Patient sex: M
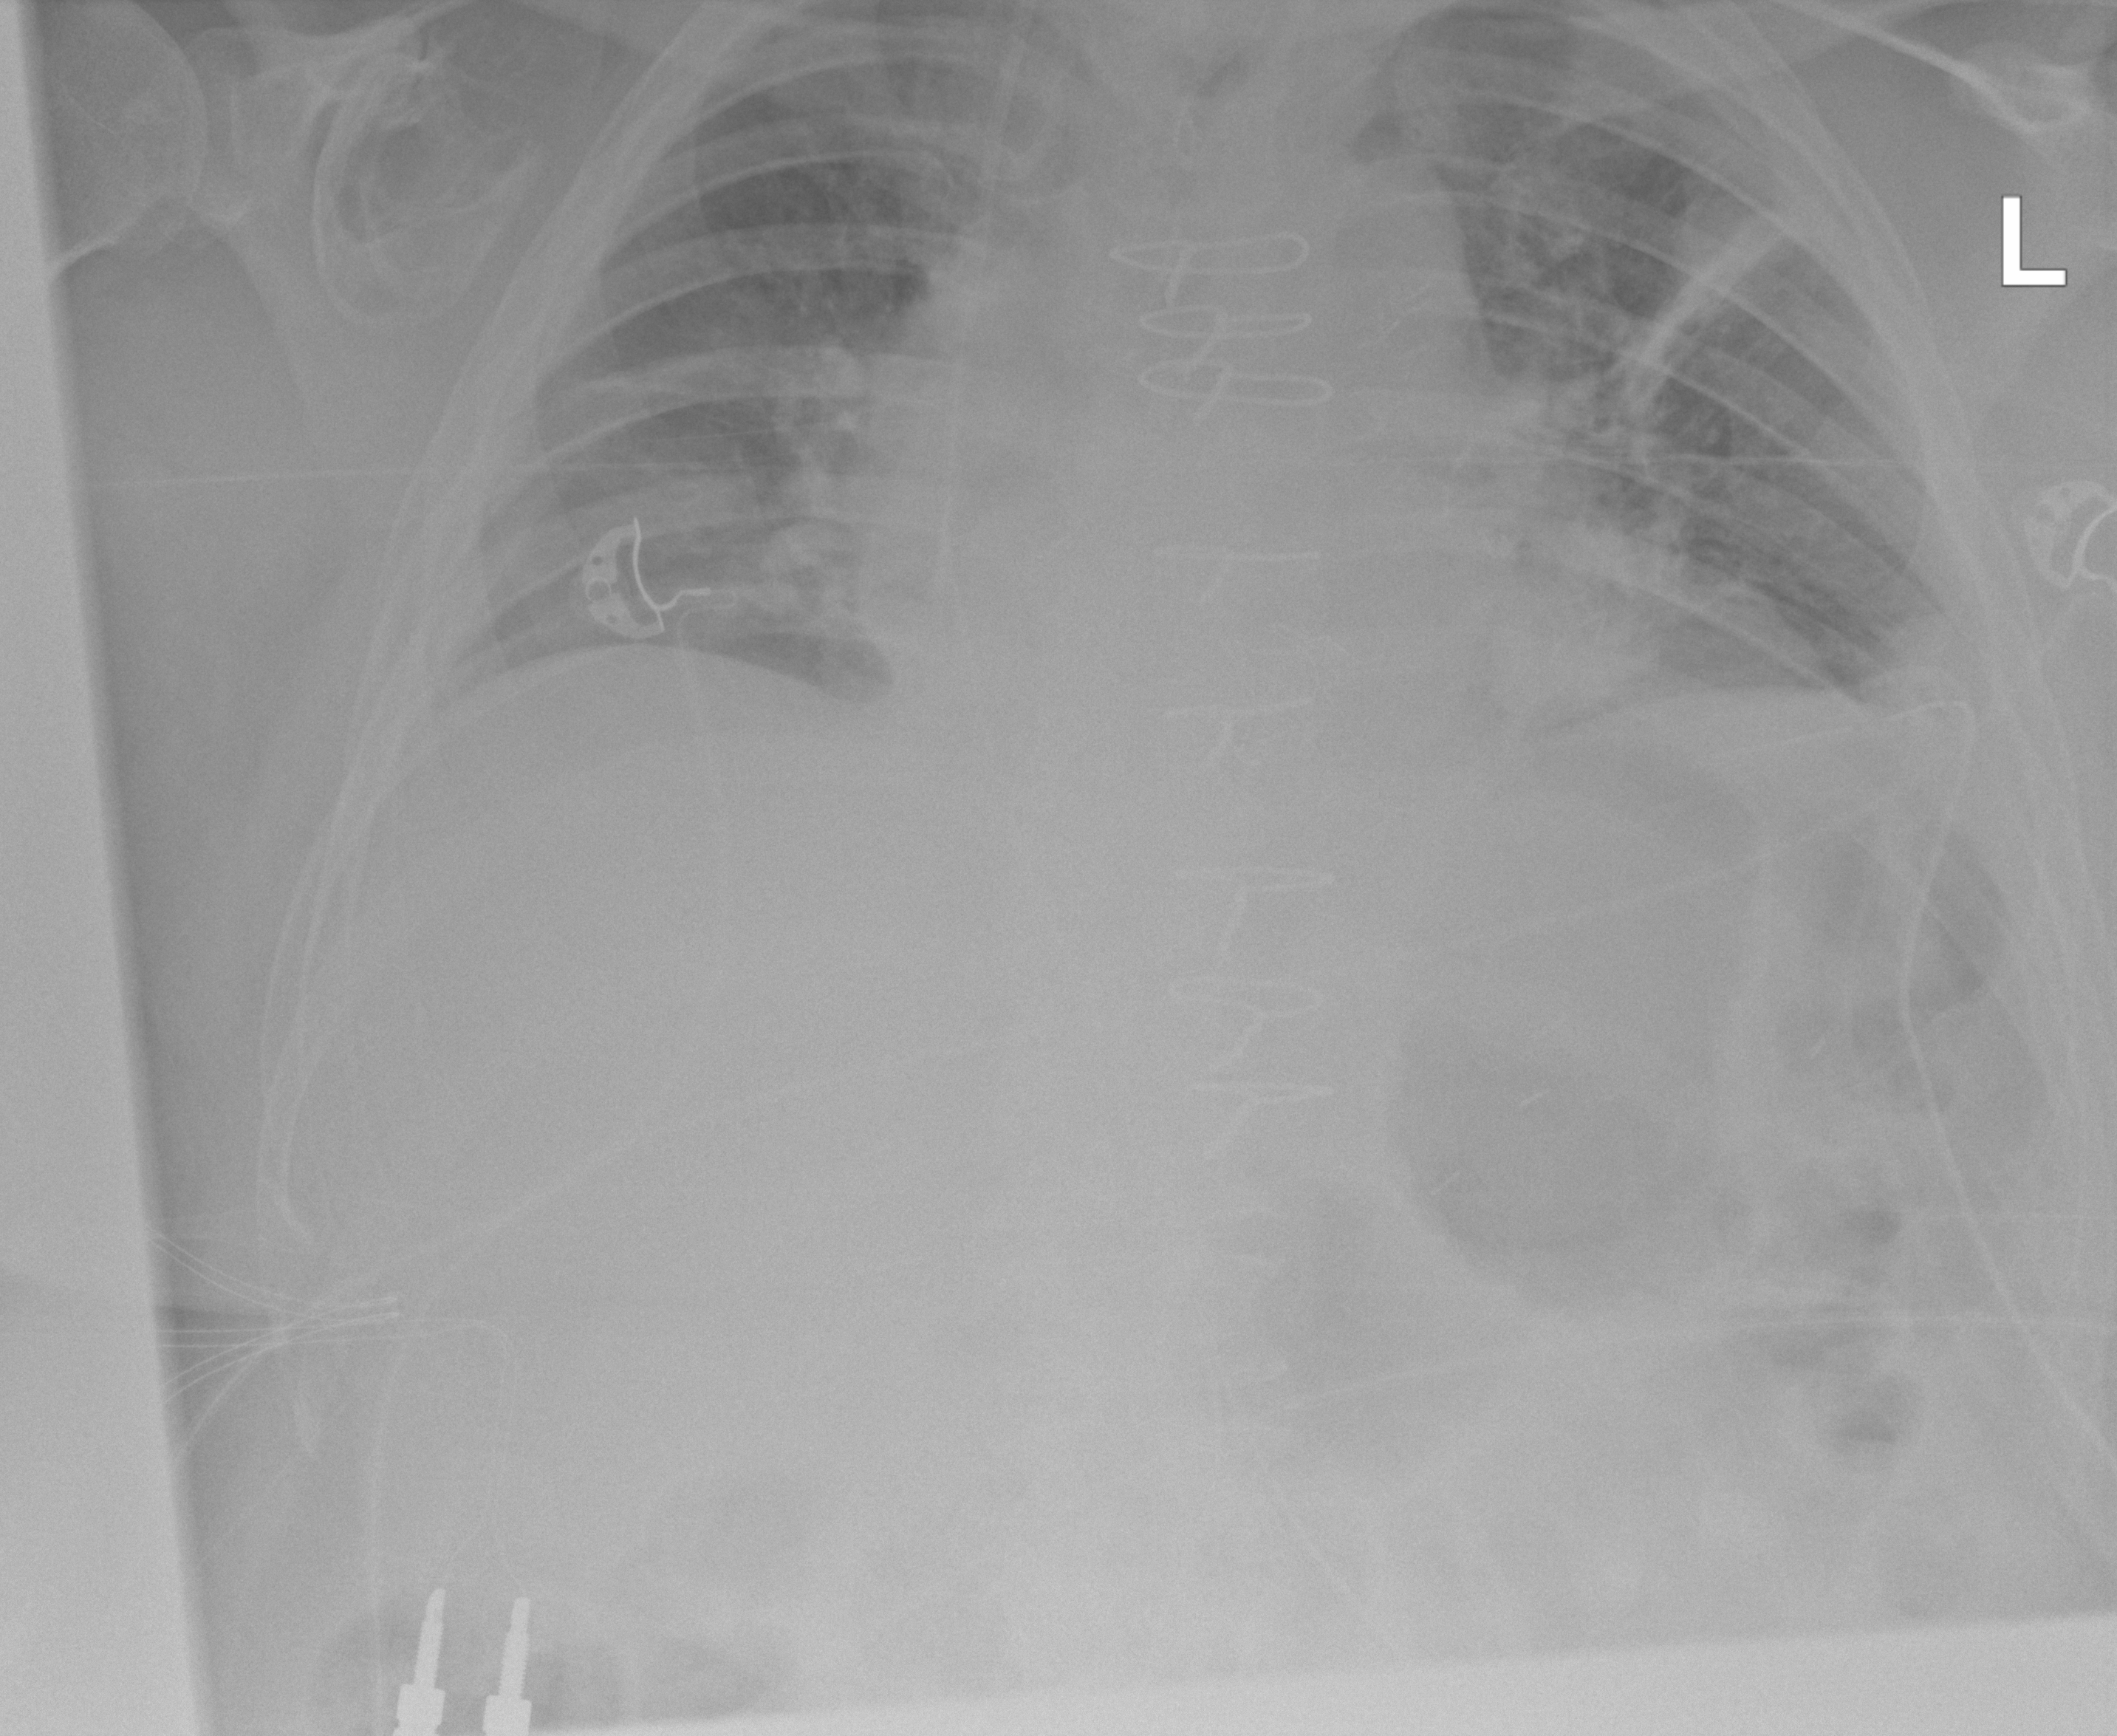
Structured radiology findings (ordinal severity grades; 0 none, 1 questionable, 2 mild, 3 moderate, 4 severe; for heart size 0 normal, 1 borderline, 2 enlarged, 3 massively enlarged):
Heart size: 2
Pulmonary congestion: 2
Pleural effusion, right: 0
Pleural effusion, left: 2
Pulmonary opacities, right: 0
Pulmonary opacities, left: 2
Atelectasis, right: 0
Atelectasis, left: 2